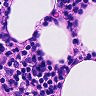
Metastatic tissue present: no